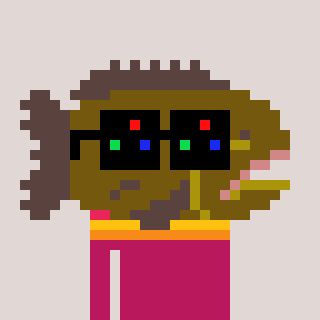
a pixel art character with square black sunglasses, a grouper-shaped head and a darkpink-colored body on a warm background